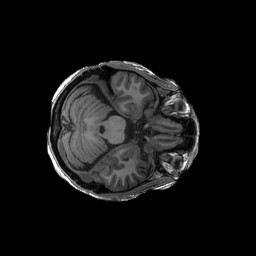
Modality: T1w
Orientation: axial
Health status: ill
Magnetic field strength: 3 T